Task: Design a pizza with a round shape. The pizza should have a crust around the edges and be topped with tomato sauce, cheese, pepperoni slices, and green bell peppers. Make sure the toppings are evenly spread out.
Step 587:
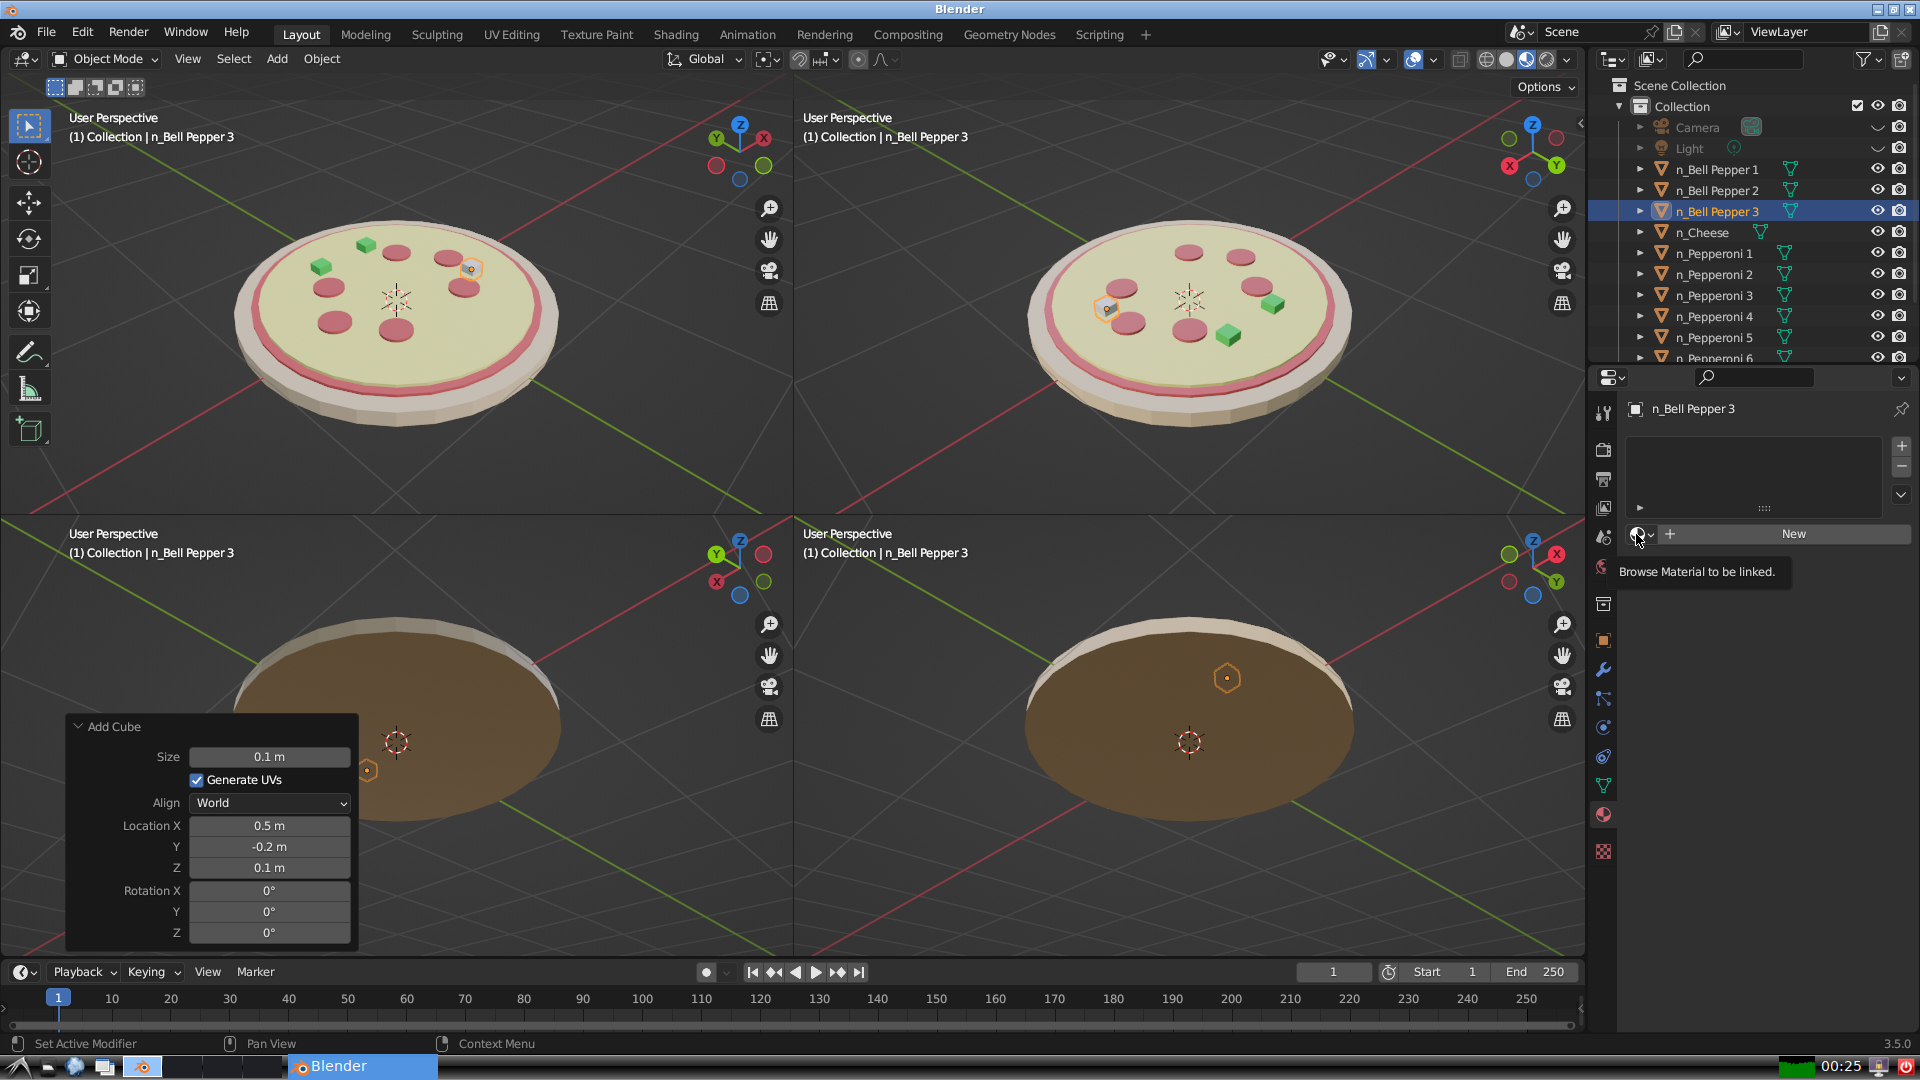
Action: click: no